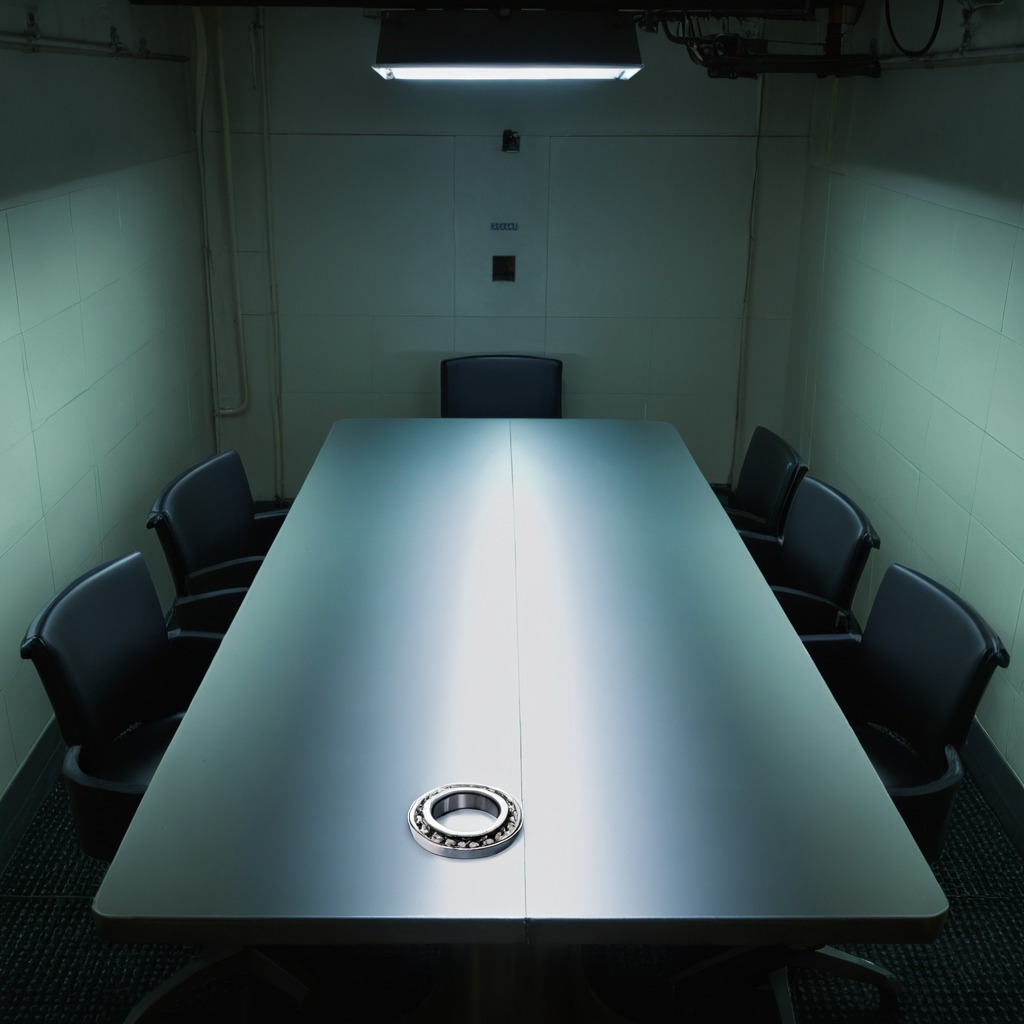
A metal ball bearing is lying on the clean empty table in a railway signal maintenance room.